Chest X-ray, AP view. Patient: 52 years old, sex M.
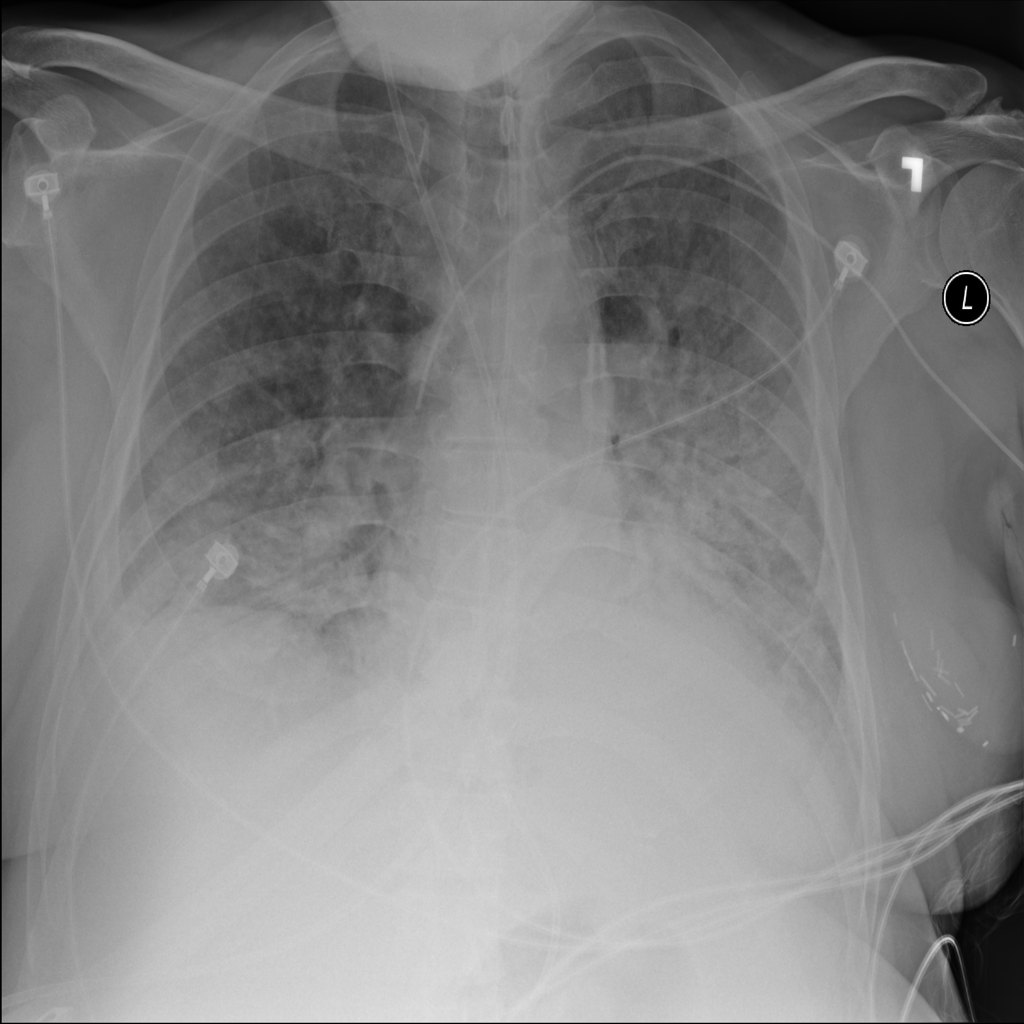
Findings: No Finding